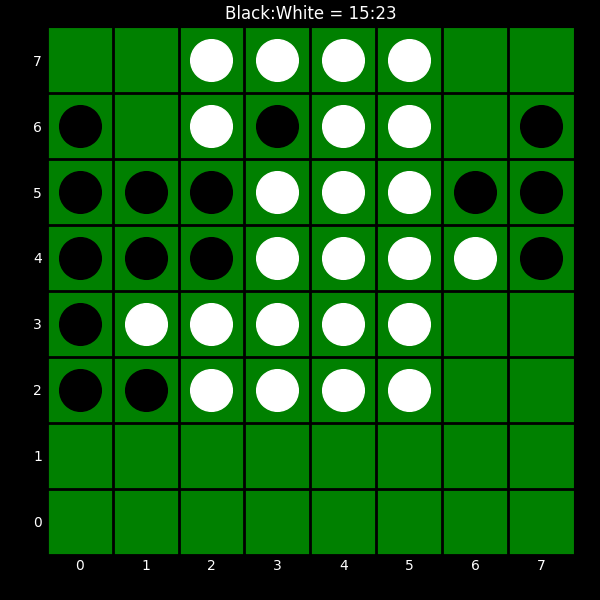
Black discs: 15
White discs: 23